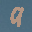
Label: 9